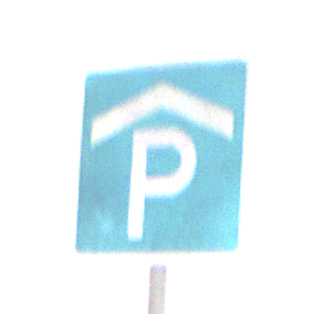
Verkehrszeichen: Parkhaus
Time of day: MorningAfternoon
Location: Outdoor (Nature)
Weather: Overcast
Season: NotSpecified
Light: Natural